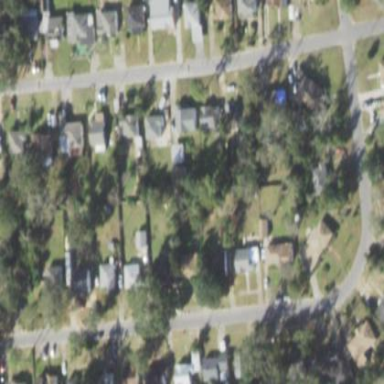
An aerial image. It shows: Residential area composed of single-family homes.